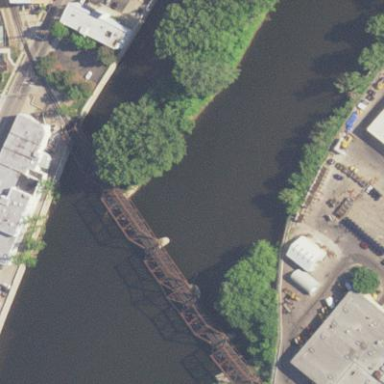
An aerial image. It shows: Truss trestle bridge.